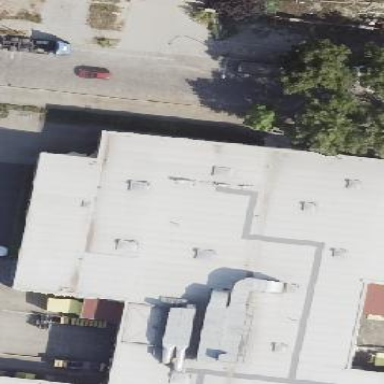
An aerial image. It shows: Commercial building.